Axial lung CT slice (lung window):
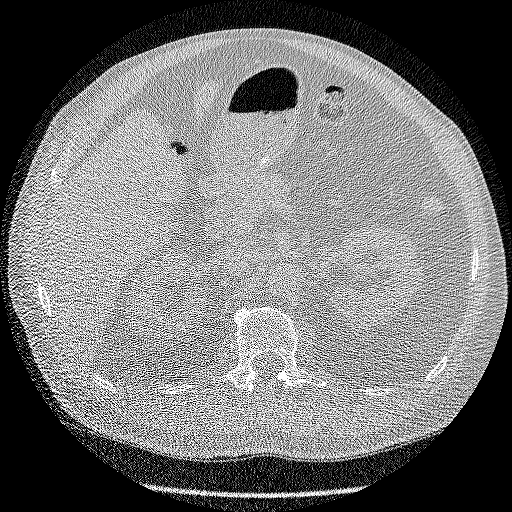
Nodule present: no